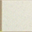
Piece: xx